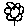
Label: flower